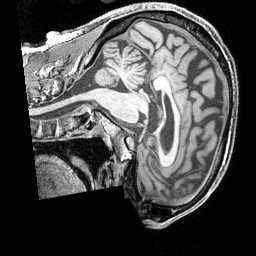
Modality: T1w
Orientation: sagittal
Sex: male
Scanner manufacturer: siemens
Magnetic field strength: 3 T
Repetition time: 2.3 s
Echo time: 0.00226 s